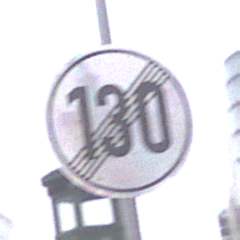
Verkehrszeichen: EndeGeschwindigkeit130
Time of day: MorningAfternoon
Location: Outdoor (Urban)
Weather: Overcast
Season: NotSpecified
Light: Natural